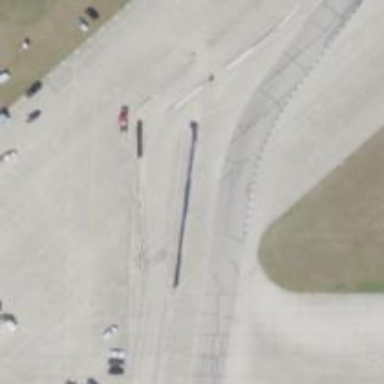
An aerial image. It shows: Raceway for motor sports.